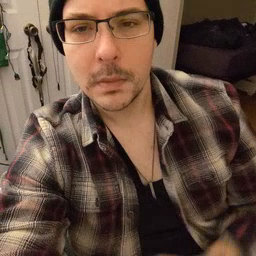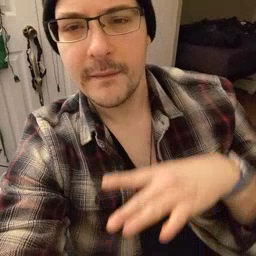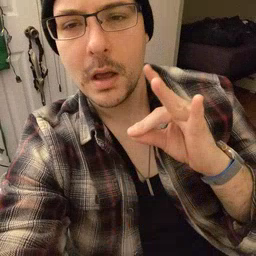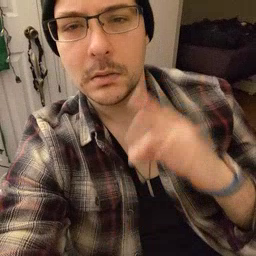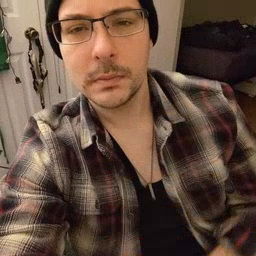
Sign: find